Question: Count the number of objects in the diagram.
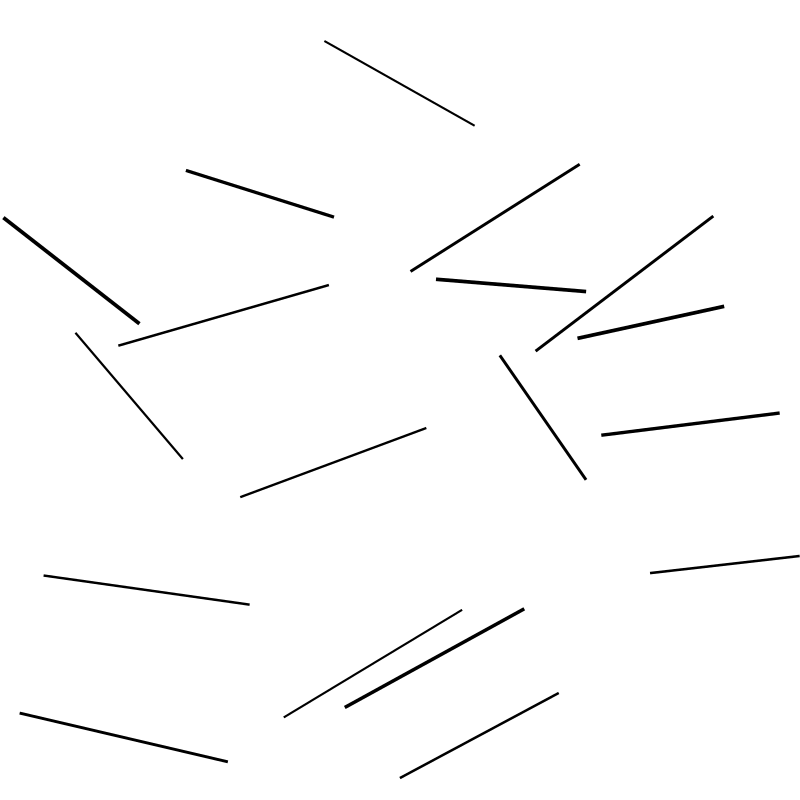
Answer: 18